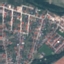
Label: Residential